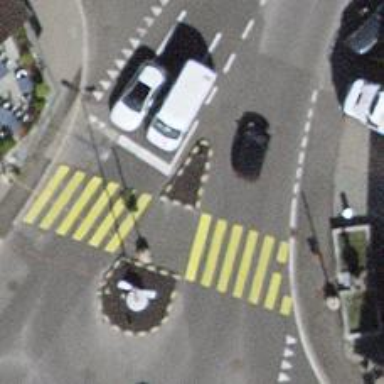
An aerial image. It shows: Road crossing with traffic signals and central island.